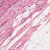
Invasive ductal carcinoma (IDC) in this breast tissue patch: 0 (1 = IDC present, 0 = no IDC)